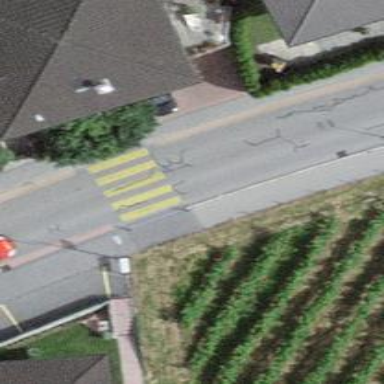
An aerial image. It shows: Uncontrolled road crossing with markings.